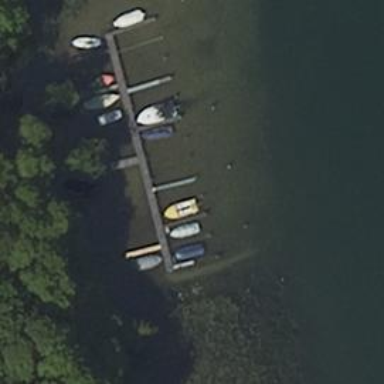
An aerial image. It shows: Man-made pier.